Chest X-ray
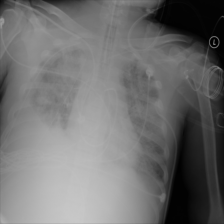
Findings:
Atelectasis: negative
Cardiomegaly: negative
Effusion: positive
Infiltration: positive
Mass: negative
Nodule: negative
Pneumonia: negative
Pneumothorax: negative
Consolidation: negative
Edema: negative
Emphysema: negative
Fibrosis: negative
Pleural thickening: negative
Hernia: negative